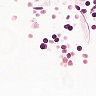
Metastatic tissue present: no